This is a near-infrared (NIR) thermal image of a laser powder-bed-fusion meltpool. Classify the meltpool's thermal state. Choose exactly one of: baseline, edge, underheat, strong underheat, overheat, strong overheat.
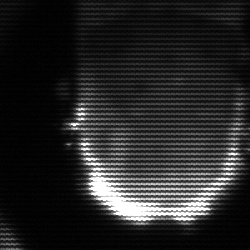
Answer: baseline